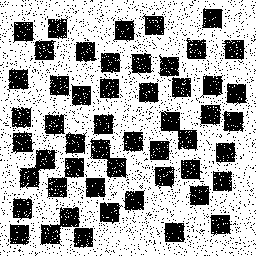
Squares: 52
Triangles: 0
Stars: 0
Total shapes: 52